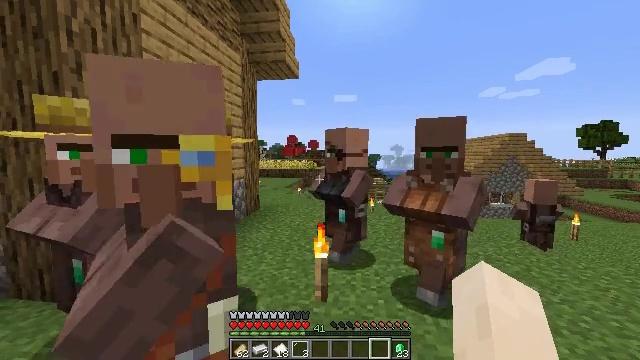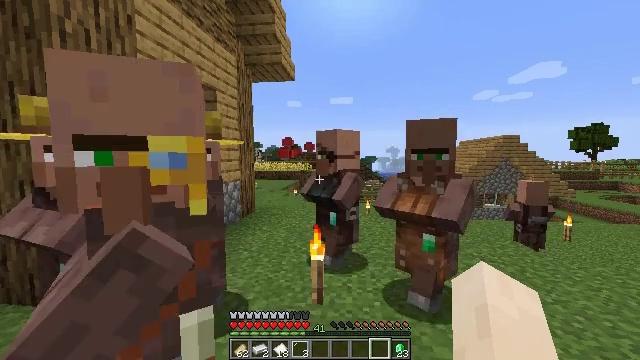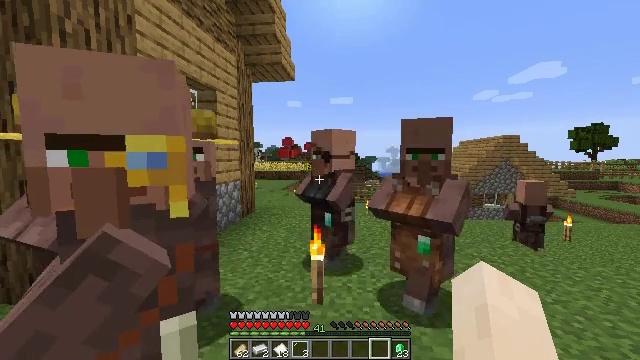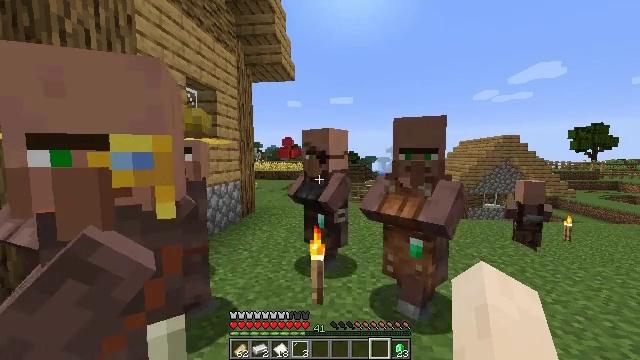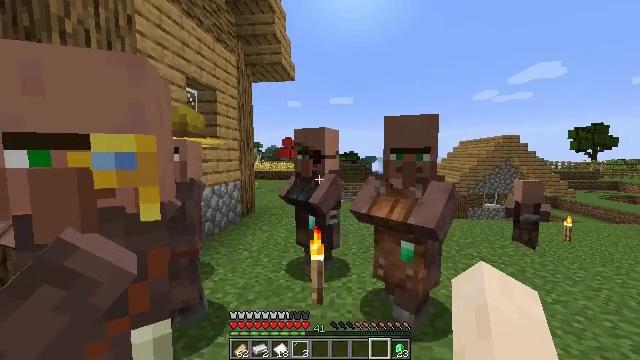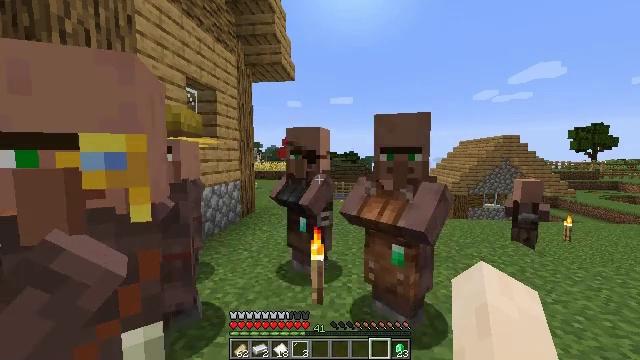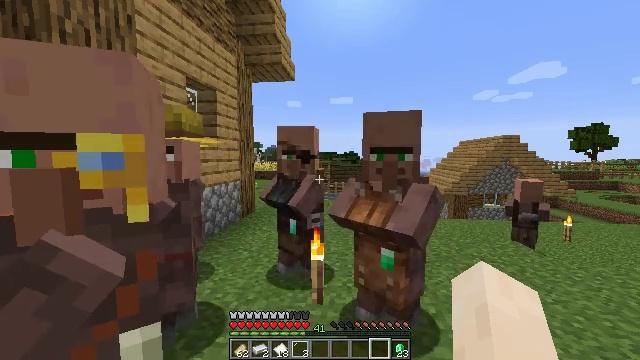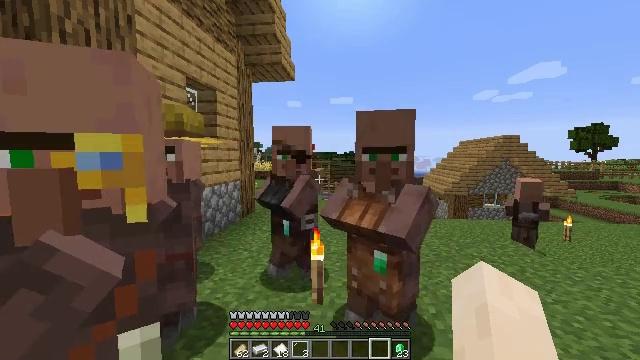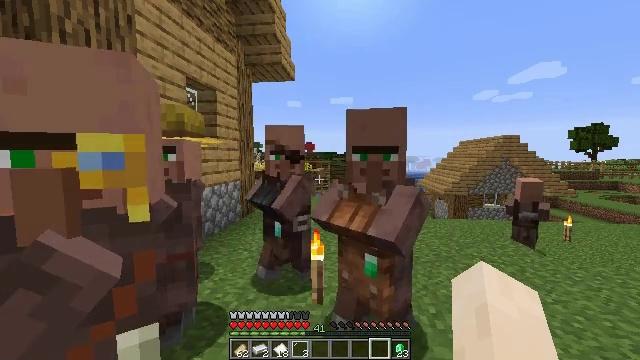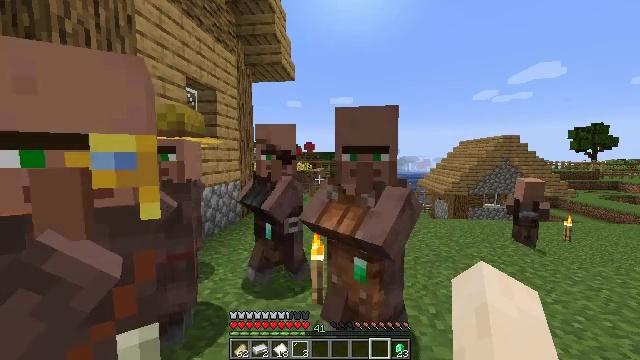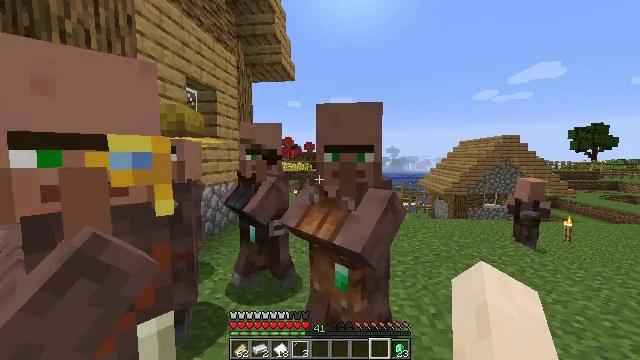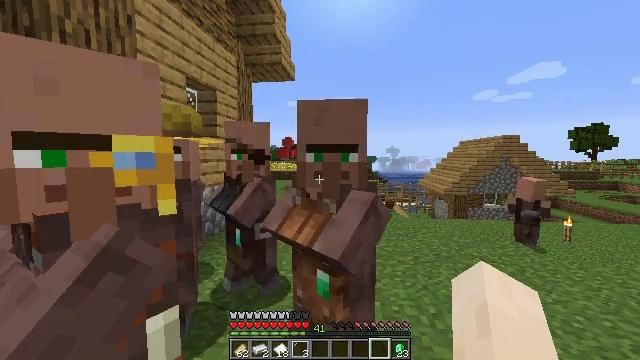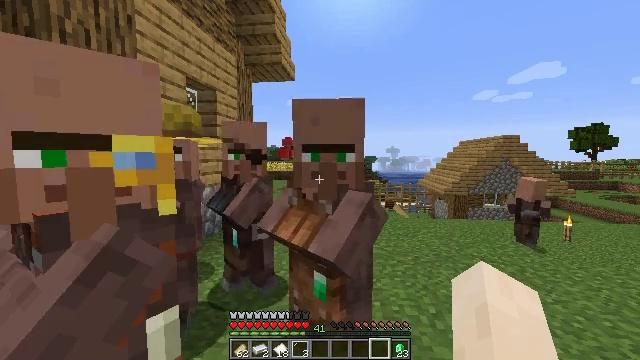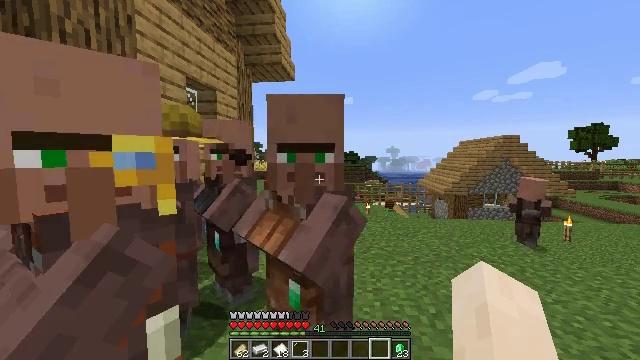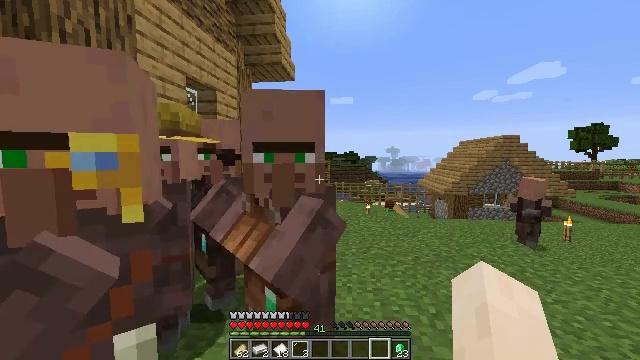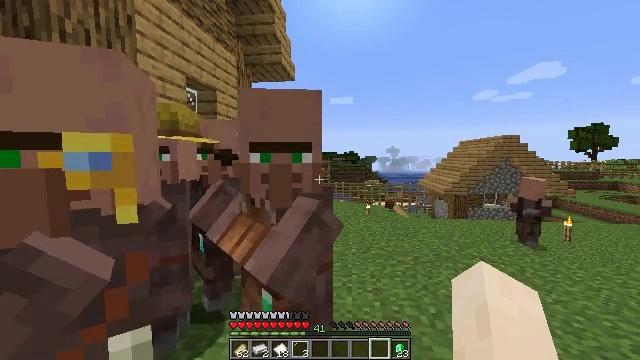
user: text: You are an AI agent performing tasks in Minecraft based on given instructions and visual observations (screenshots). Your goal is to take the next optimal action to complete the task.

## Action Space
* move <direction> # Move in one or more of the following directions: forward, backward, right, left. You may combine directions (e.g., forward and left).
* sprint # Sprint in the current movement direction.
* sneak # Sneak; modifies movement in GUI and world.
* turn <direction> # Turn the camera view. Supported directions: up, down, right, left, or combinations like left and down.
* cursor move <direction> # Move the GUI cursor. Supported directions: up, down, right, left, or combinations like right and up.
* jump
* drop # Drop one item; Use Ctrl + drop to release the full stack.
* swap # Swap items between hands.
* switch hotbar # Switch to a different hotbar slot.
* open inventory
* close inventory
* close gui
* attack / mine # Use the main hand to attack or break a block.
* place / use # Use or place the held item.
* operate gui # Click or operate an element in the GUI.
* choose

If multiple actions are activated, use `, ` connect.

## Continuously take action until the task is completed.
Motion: motion action
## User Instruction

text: Combine leather in the crafting grid to get leather horse armor.
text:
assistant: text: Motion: no_op
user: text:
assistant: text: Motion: no_op
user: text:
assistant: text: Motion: no_op
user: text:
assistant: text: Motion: no_op
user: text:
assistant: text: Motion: no_op
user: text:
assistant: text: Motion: no_op
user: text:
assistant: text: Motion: no_op
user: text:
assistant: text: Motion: no_op
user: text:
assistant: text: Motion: no_op
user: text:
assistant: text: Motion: no_op
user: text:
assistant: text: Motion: no_op
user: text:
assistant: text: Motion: no_op
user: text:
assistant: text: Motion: no_op
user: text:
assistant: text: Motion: no_op
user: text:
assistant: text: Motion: no_op
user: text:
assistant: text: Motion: no_op
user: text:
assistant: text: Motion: no_op
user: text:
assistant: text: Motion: no_op
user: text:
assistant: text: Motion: no_op
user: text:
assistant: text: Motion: no_op
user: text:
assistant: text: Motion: no_op
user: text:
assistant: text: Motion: no_op
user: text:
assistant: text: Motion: no_op
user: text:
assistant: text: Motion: no_op
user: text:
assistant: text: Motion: no_op
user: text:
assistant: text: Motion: no_op
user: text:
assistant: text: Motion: no_op
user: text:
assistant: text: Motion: no_op
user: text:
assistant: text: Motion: no_op
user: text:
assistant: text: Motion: no_op